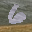
Label: 6